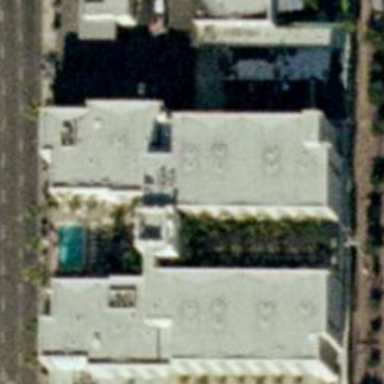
There are some buildings arranged neatly .